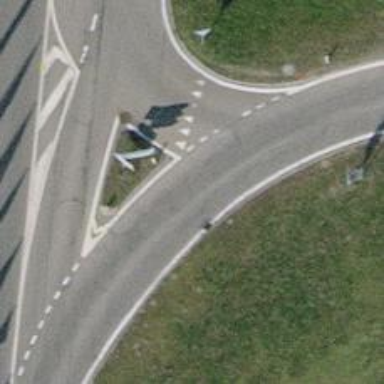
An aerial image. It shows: Asphalt road with primary link designation.